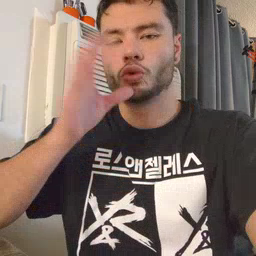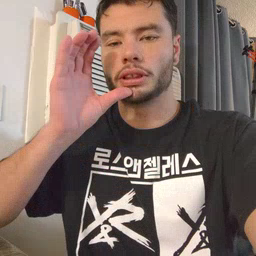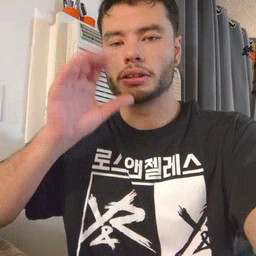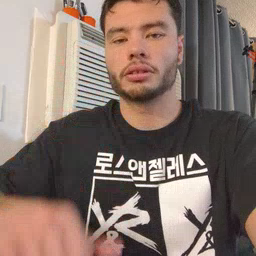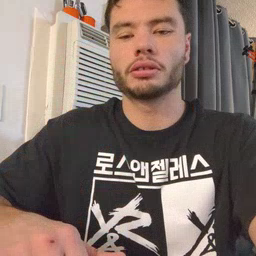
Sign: drink